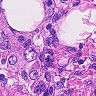
Metastatic tissue present: yes